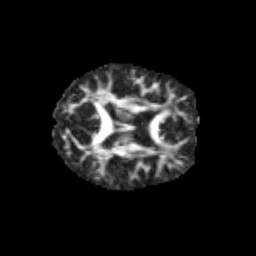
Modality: FA
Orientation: axial
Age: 12
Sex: female
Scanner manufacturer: siemens
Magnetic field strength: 3 T
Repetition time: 3.8 s
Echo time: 0.07 s